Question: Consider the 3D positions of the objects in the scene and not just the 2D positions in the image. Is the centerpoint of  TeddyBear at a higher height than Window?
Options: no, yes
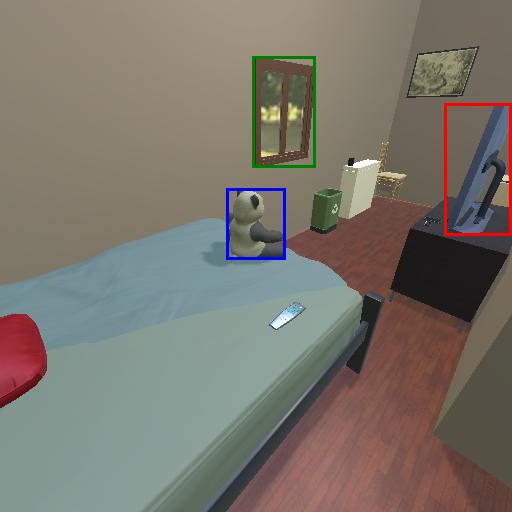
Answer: no